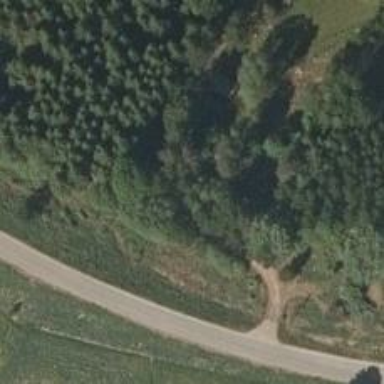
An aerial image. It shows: Track road with grade3 tracktype.